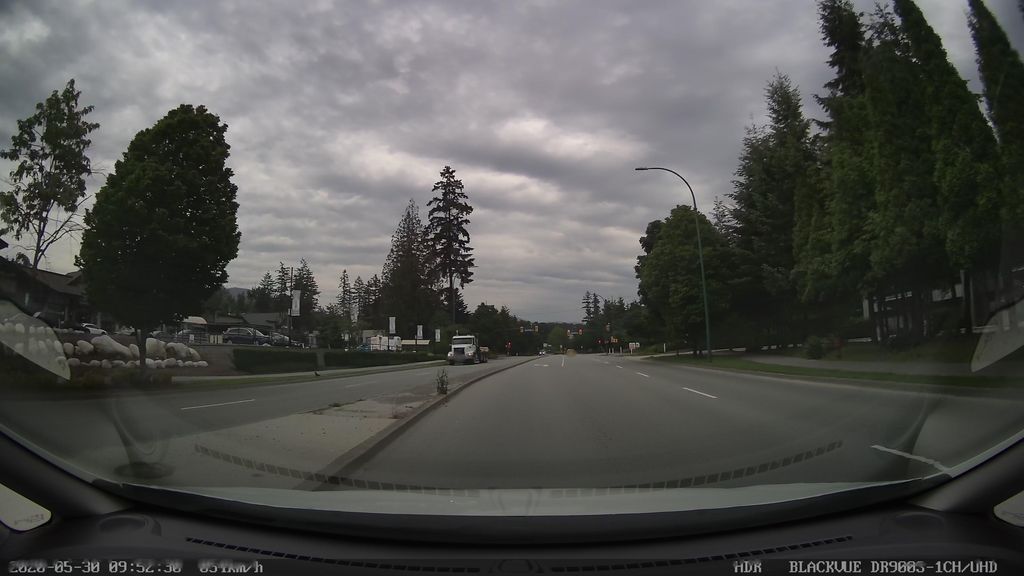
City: vancouver